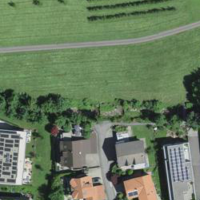
EUNIS habitat code: 24
Species observed at this site:
Cardamine pratensis